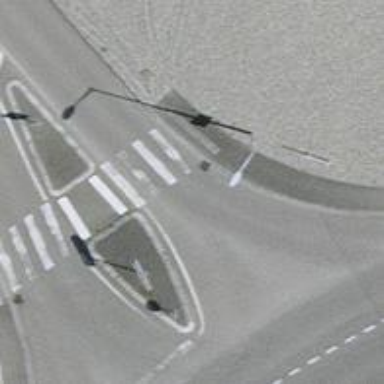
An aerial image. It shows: Marked zebra crossing on the road.